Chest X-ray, AP view. Patient: 49 years old, sex F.
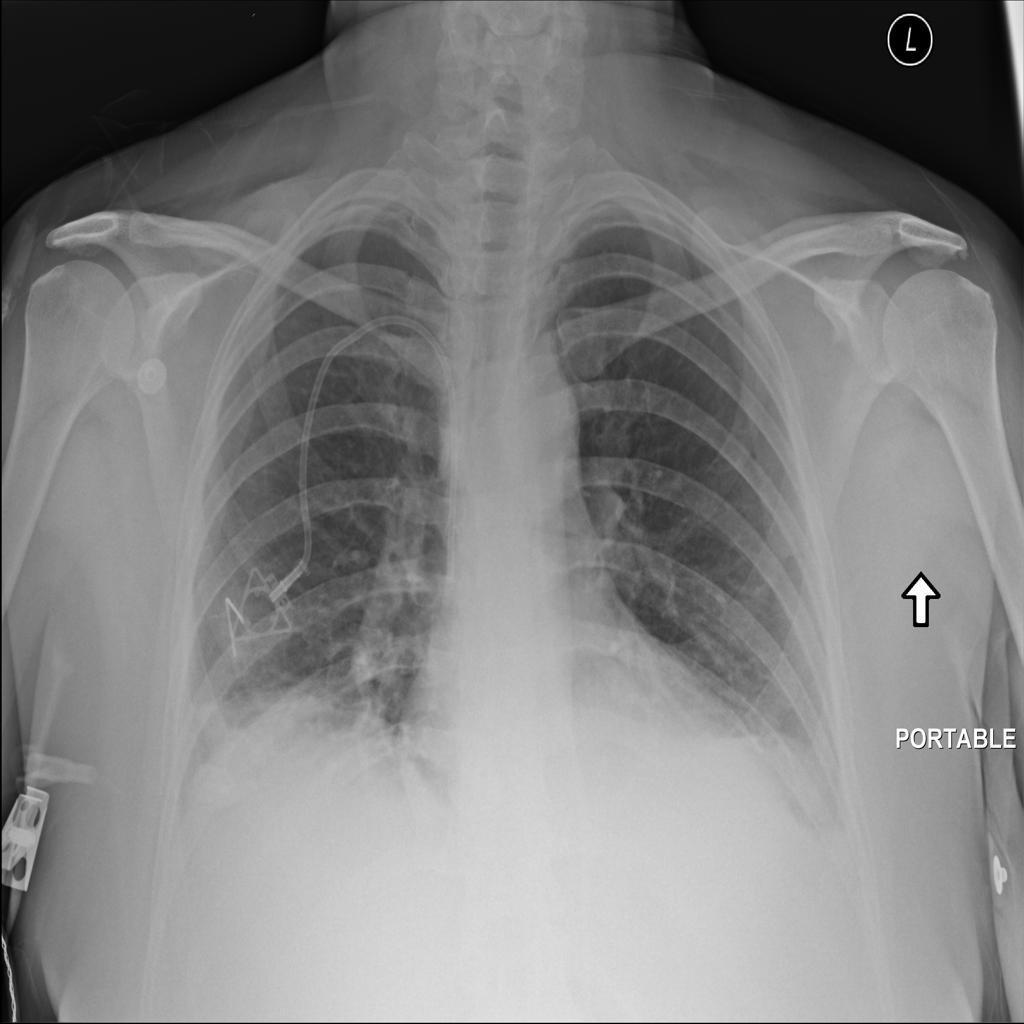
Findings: Atelectasis